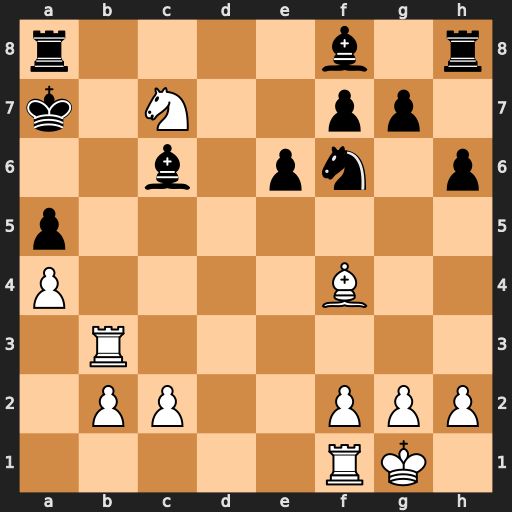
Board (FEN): r4b1r/k1N2pp1/2b1pn1p/p7/P4B2/1R6/1PP2PPP/5RK1
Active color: w
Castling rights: -
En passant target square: -
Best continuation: Be3+ Bc5 Bxc5#